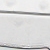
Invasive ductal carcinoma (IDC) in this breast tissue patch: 0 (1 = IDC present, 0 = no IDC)